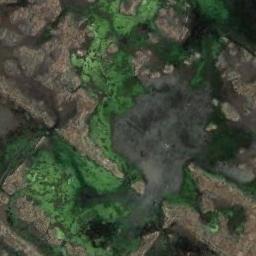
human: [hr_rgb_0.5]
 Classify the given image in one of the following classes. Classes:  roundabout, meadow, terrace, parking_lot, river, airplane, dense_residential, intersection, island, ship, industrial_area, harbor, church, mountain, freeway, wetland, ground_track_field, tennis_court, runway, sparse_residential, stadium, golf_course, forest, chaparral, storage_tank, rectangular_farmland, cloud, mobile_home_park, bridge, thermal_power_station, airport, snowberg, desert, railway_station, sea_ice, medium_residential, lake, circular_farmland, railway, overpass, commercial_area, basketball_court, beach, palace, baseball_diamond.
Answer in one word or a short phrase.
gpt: wetland